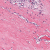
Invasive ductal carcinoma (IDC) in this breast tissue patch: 0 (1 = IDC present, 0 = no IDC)